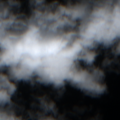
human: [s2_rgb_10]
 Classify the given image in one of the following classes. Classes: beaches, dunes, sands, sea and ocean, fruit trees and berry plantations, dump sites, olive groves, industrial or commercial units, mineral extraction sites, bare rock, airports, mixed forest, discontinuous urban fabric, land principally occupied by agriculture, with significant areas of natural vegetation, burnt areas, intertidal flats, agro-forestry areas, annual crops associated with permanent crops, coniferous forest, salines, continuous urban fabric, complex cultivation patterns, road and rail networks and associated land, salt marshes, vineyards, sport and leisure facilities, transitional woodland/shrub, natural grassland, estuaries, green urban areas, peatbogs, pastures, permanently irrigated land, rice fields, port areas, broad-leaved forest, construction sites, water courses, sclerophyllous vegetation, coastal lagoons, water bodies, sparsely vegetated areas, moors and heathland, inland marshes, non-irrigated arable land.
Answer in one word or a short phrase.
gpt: sea and ocean